Question: I am trying to get font from google for one of my project.
Font is working perfectly, but for '<select>' font is not coming.
Any idea how to apply font for select, option in jsf?
I tried in style, by making class etc... but nothing is working.

Below is what I have in source code even when I have select {font-family: 'fontName'}
'''
<select name="j_idt205" size="1">
<option value="Any" selected="selected">Any</option>
<option value="Muslim">Muslim</option>
<option value="Christian">Christian</option>
<option value="Others">Others</option>
</select>
'''
---
## Main Problem
Any idea why this is happening?
Upon further investigation, I found this is happening with MAC Chrome and Safari only.
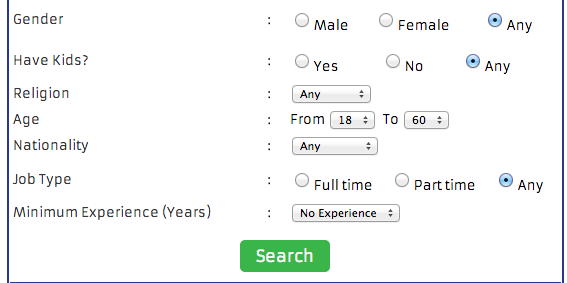
Answer: implement font-family on select
<URL>
'''
select {font-family:fontname}
'''